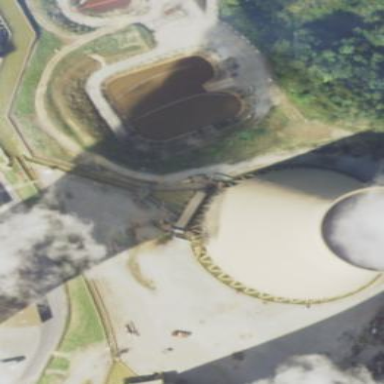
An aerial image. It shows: Industrial building with cooling tower.